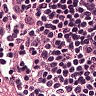
Metastatic tissue present: no